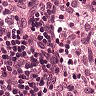
Metastatic tissue present: no